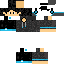
A male human skin with dark skin, wearing brown hood dressed in a blue hoodie and black pants, featuring a closed mouth.